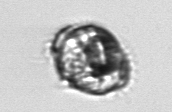
Label: Proterythropsis